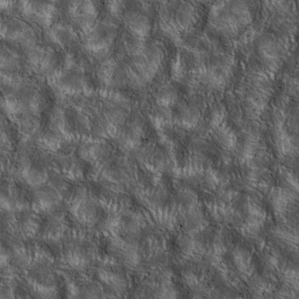
Label: non_frost